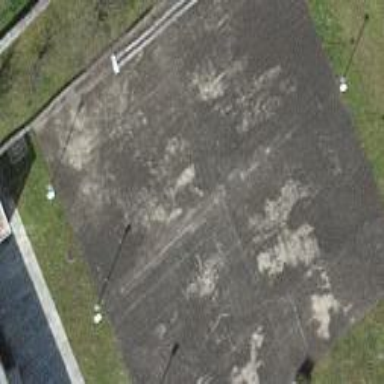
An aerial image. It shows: Asphalt tennis court.